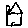
Label: house